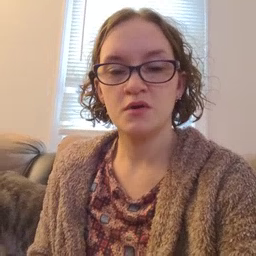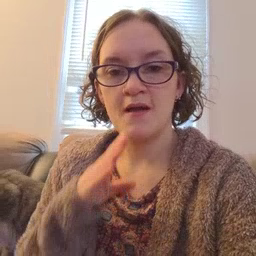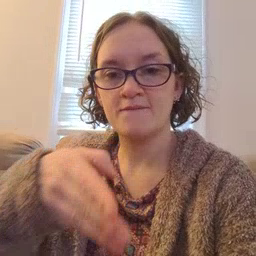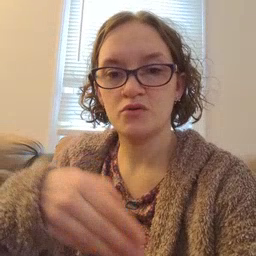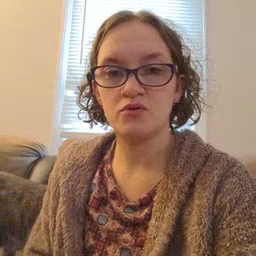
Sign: after